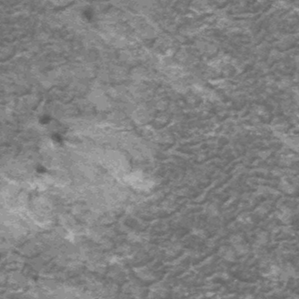
Label: frost